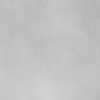
Atmospheric dust classification: dusty